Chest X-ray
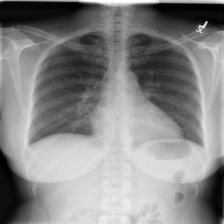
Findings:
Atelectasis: negative
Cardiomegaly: negative
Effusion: negative
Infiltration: positive
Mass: negative
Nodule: negative
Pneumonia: negative
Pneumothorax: negative
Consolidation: negative
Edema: negative
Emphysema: negative
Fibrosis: negative
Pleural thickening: negative
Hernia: negative